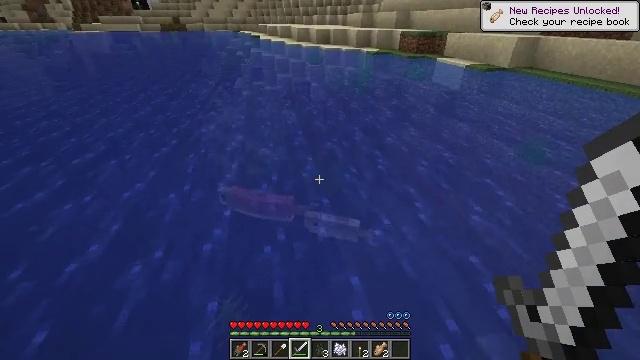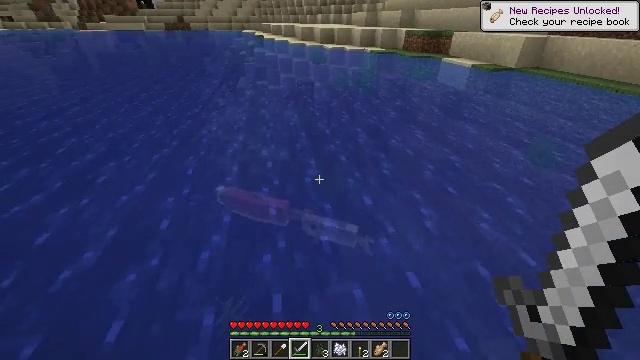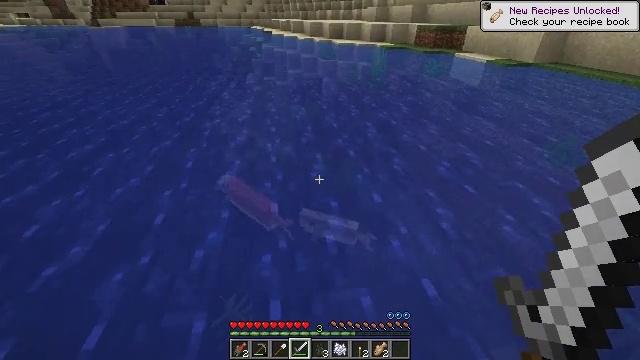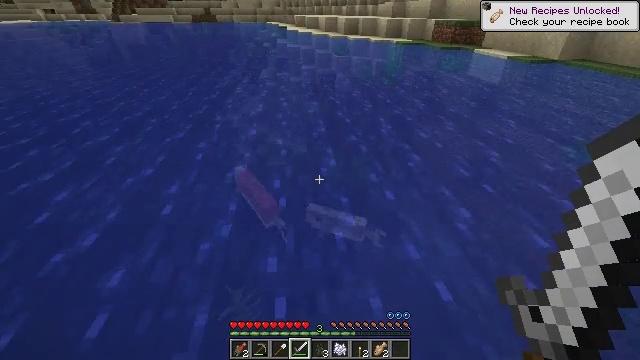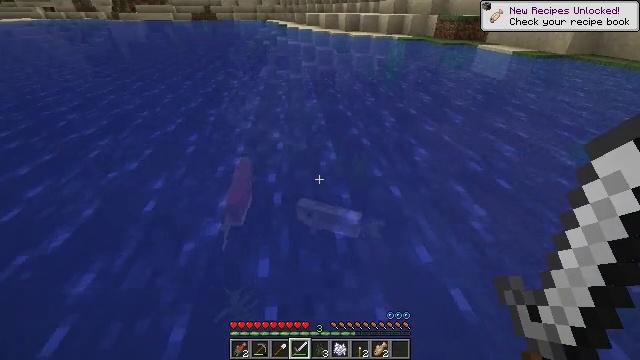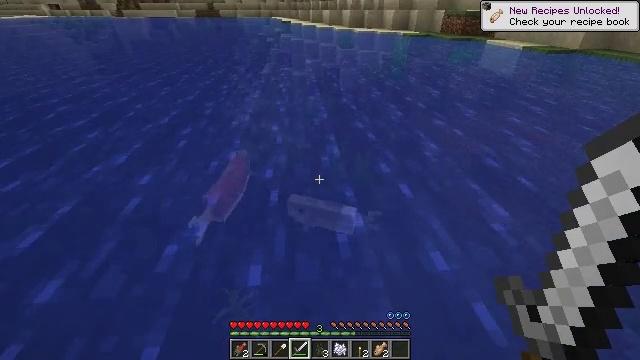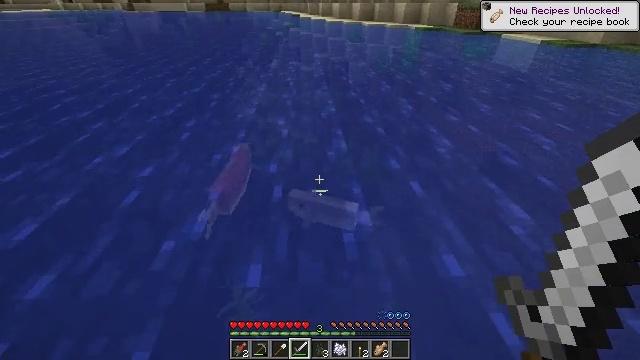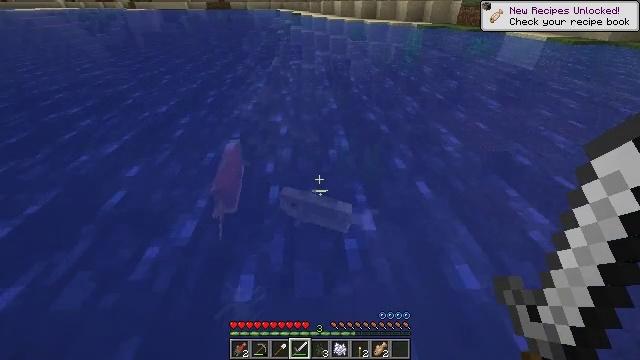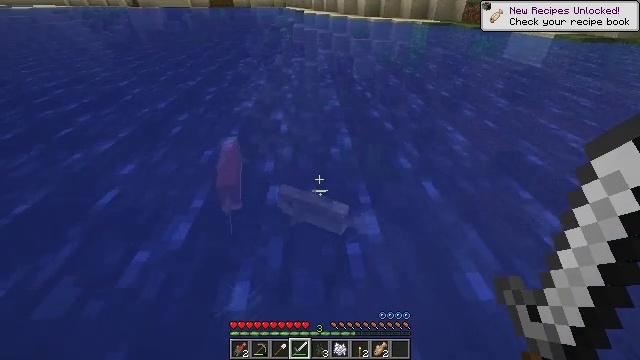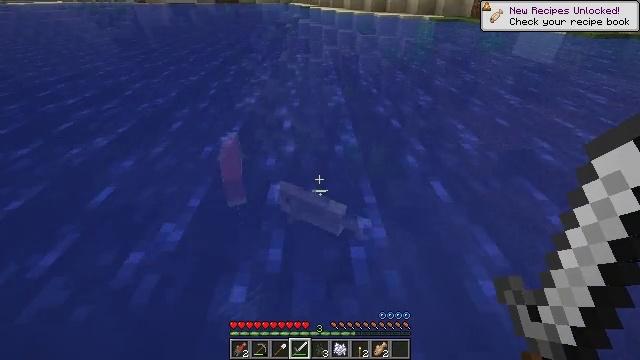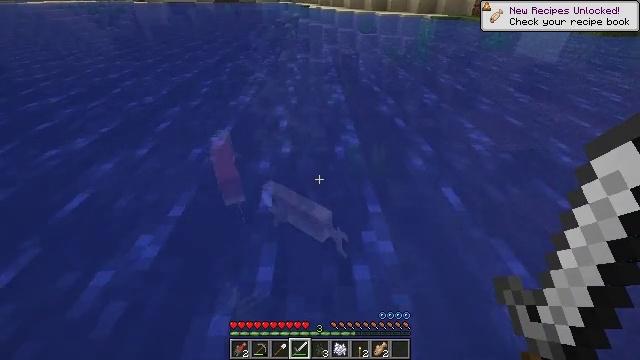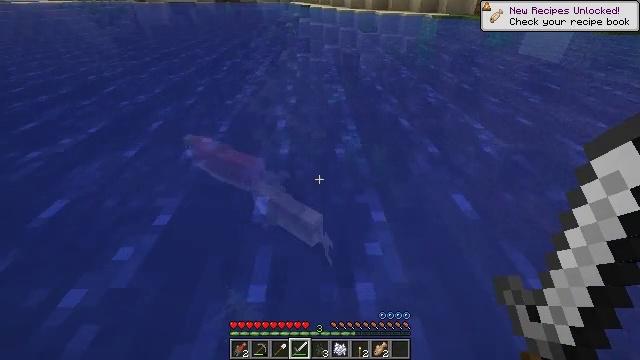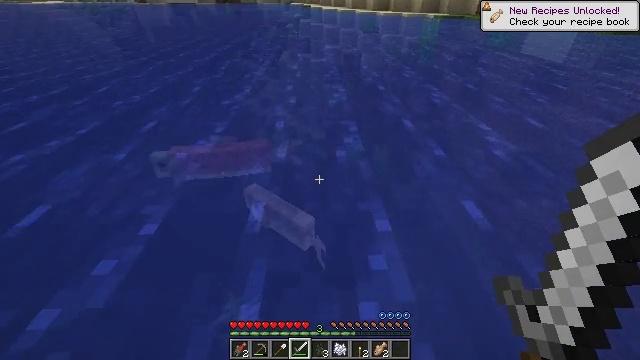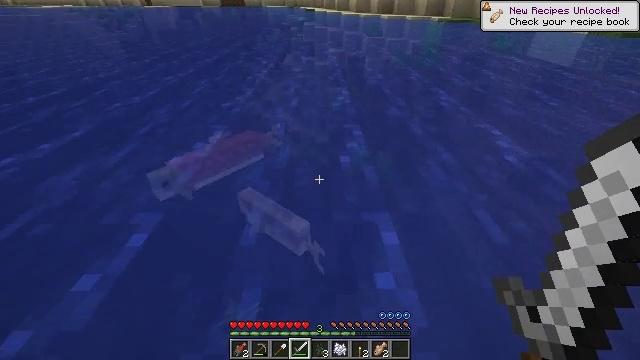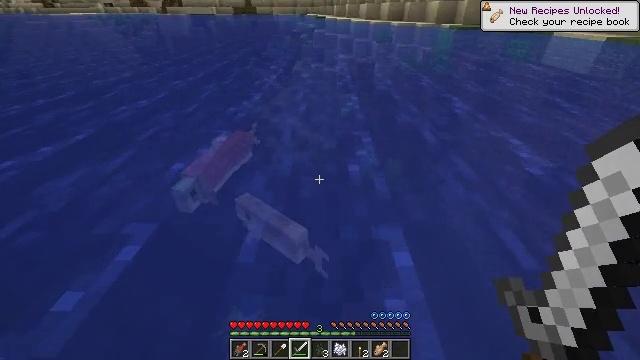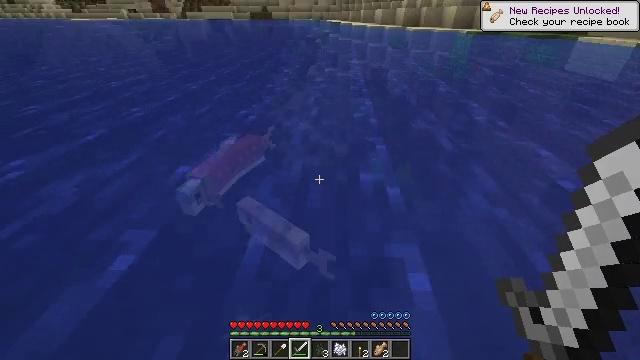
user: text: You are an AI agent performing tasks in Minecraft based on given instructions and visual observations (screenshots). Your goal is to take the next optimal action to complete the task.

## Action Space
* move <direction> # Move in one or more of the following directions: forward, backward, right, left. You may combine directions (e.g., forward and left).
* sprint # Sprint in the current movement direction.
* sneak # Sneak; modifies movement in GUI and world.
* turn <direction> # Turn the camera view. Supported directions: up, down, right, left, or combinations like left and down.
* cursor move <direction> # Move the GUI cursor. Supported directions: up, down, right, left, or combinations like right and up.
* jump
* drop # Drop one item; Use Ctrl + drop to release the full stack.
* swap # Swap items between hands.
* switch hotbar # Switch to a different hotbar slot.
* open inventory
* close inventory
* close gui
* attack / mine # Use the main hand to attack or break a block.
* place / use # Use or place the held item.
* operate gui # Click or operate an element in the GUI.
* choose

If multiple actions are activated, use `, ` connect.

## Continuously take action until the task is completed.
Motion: motion action
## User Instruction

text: Kill the cod.
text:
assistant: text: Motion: move forward
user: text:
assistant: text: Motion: move forward, turn left
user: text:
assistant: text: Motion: move forward, turn left
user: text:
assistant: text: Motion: move forward
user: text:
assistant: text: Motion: move forward
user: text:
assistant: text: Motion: move forward, turn left
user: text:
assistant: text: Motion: move forward
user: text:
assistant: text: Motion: move forward
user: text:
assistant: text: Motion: move forward, turn left
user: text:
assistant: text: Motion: move forward
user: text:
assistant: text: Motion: move forward
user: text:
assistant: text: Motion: move forward
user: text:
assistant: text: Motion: move forward
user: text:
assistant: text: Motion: move forward, turn left and up
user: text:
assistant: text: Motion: move forward, turn left
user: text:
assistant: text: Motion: move forward, turn left
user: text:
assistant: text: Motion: move forward, turn left
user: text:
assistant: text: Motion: move forward, turn left, jump
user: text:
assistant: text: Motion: move forward, jump
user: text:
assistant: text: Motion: move forward, jump
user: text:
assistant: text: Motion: move forward, turn left
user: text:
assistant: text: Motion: move forward, turn left and down
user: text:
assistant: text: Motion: move forward, turn left and down
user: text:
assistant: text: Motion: move forward, turn left and down
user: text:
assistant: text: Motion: move forward, turn left and down
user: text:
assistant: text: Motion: move forward, turn left and down
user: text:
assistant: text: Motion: move forward, turn left
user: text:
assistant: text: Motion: move forward, turn left
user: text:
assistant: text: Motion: move forward, turn left and down
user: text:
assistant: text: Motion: move forward, turn left and down